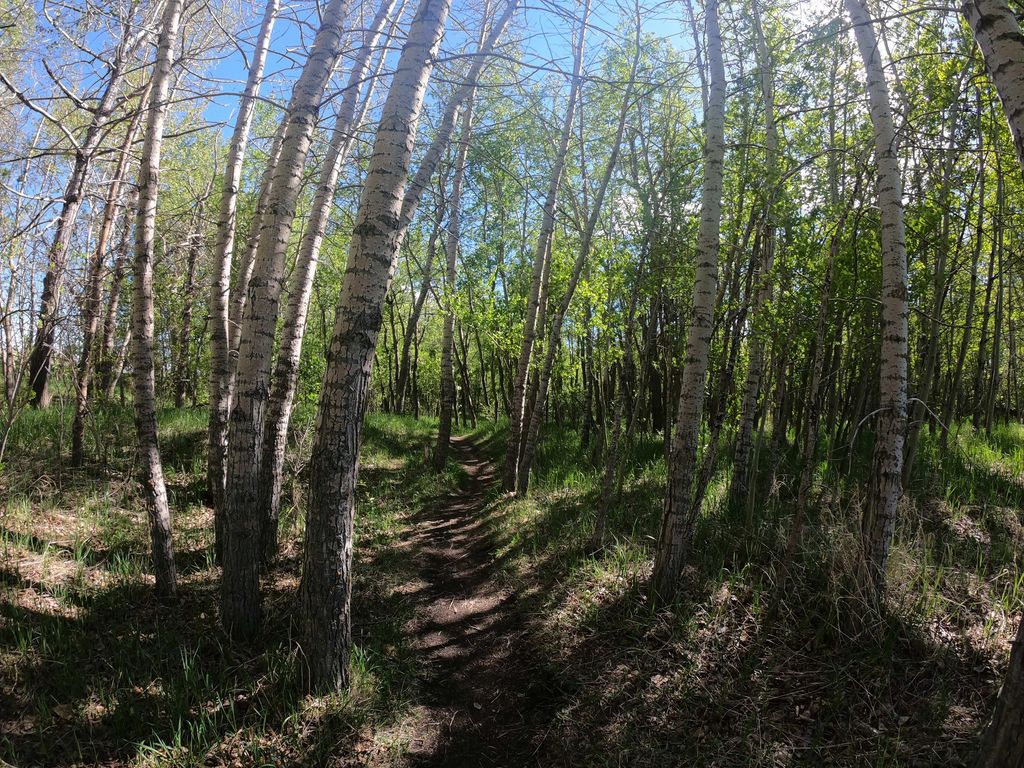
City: calgary